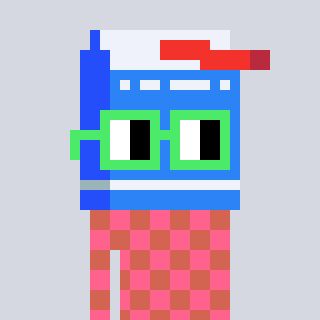
a pixel art character with square light green glasses, a milk-shaped head and a peachy-colored body on a cool background